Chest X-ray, PA view. Patient: 71 years old, sex M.
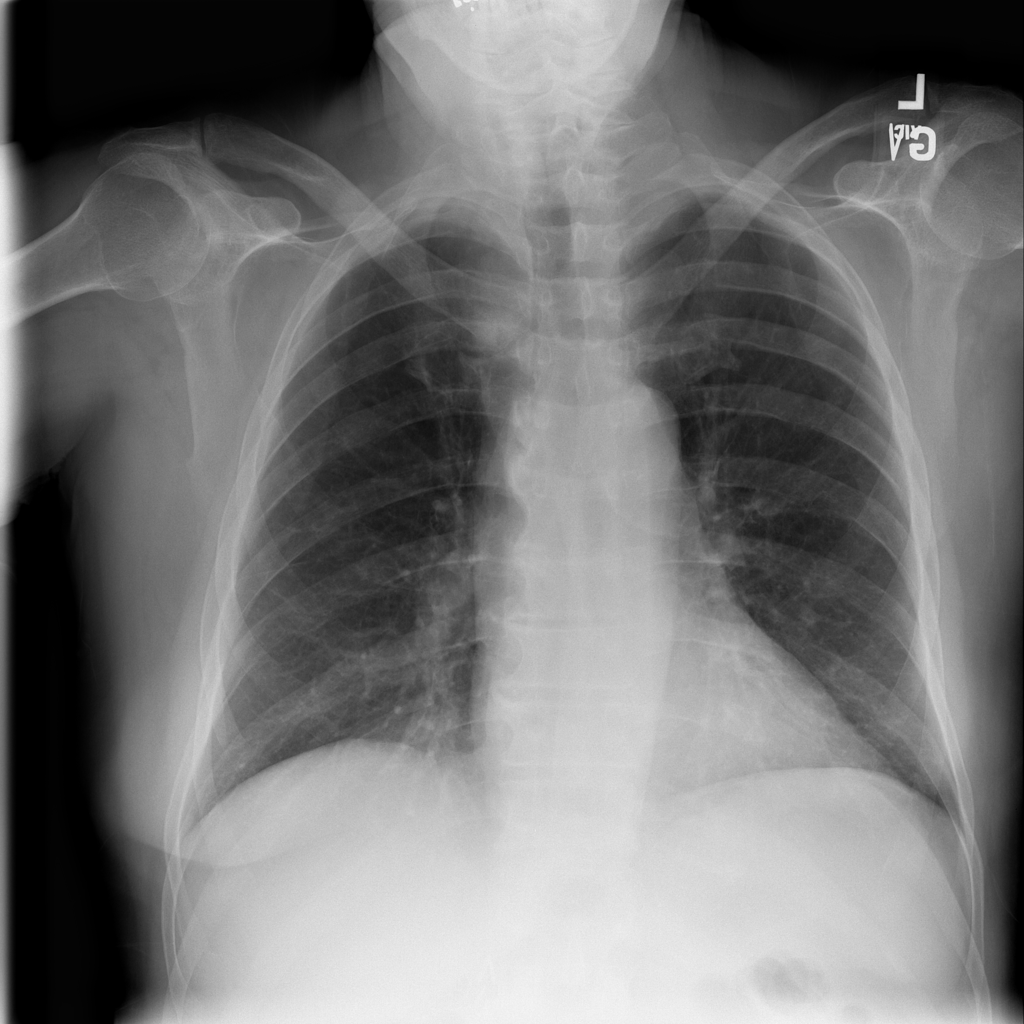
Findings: No Finding